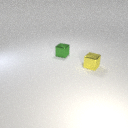
small green metal cube to the left of small yellow metal cube